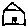
Label: house